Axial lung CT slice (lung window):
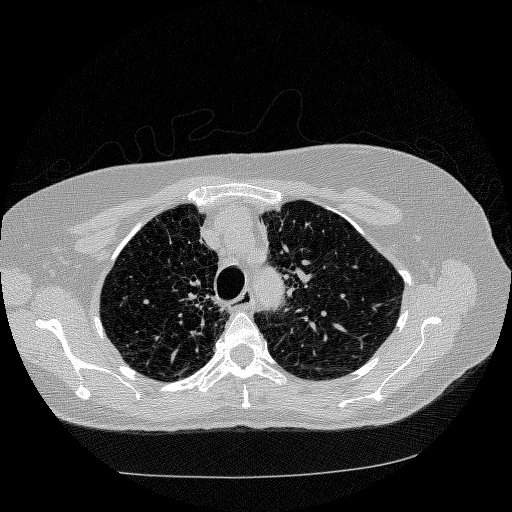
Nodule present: no